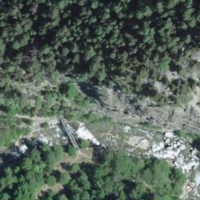
EUNIS habitat code: 32
Species observed at this site:
Pyrrhocorax graculus
Ptyonoprogne rupestris
Cinclus cinclus